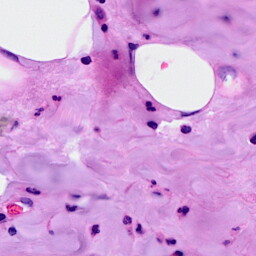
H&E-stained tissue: Breast